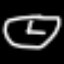
Label: clock